Question: I am trying to download a zipped file through WGET, the url is <URL>. When you try to load it into browser, a pop-up wndow appears asking you where to download it into. When I am trying to download it through WGET, the status says download complete, it eve shows the correct file size in diagnostics, but I can't find the file in the folder. What can possibly be wrong?

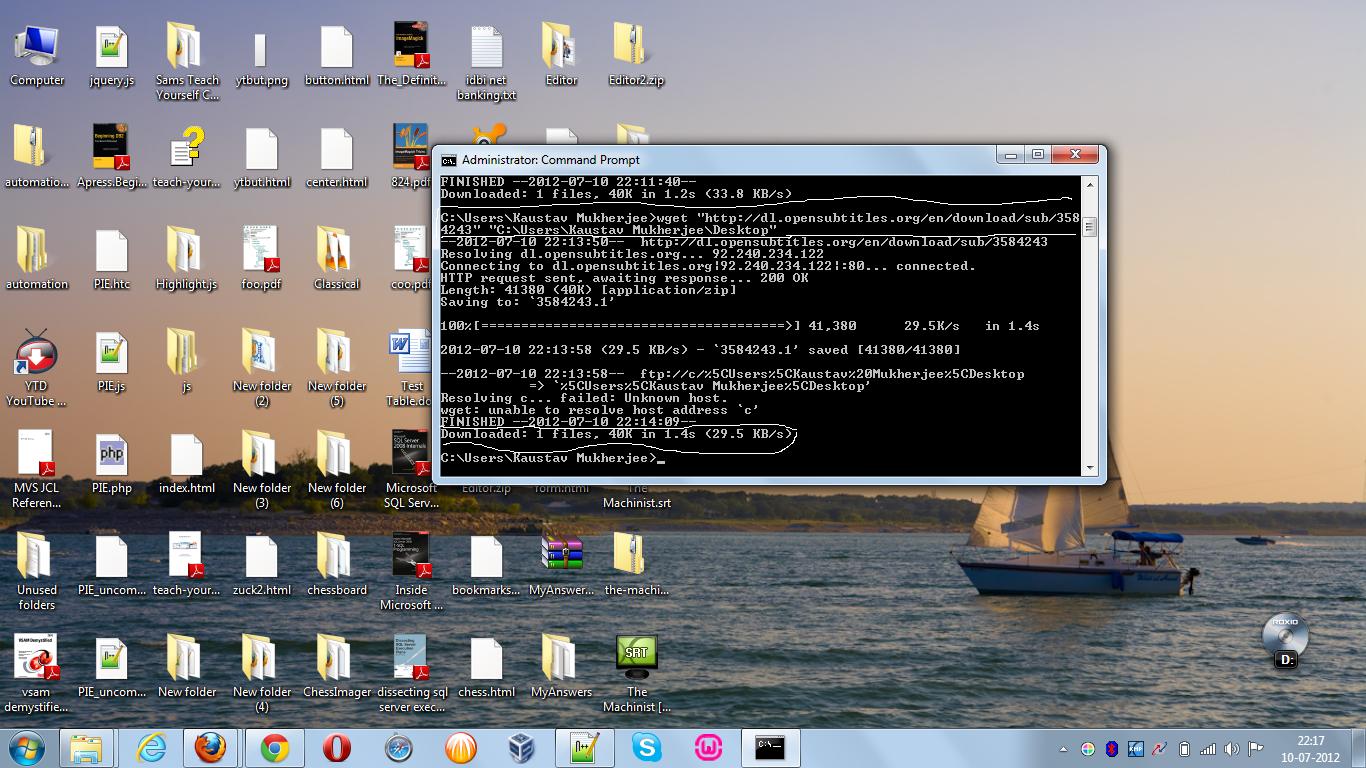
Answer: You are using 'wget' in a wrong way. Use the '-P' switch to specify a directory to save the download to.
'wget http://your.url your_directory'
'wget -P your_directory http://your.url'
Also, try adding '--content-disposition' to get the correct file name from urls where the file name itself is not part of the url (like in your example):
'wget --content-disposition -P your_directory http://your.url'